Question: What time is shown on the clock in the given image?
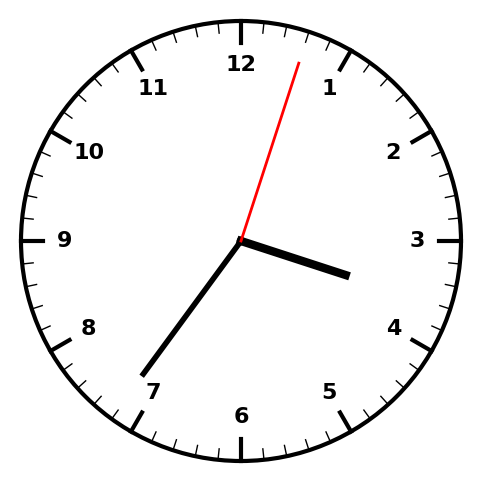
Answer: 03:36:03